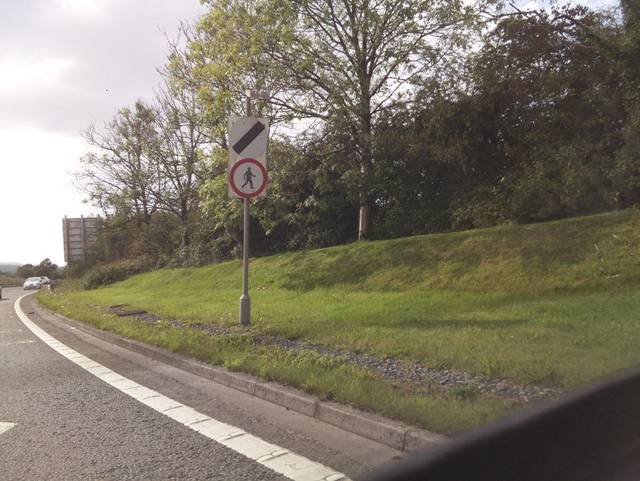
Region: United Kingdom
Coordinates: 51.657, -4.023